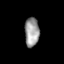
Tissue: lung
Cell type: Endothelial cells
Senescence score: 0.1138
Nuclear area (px): 415
Mean DAPI intensity: 154.66